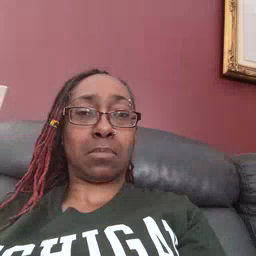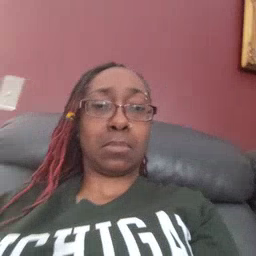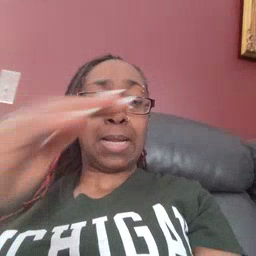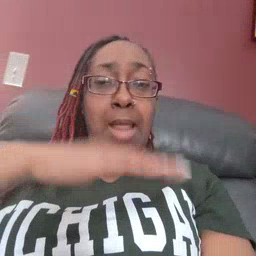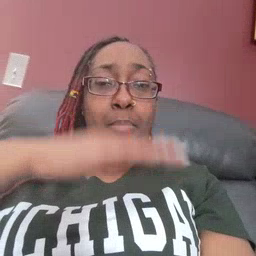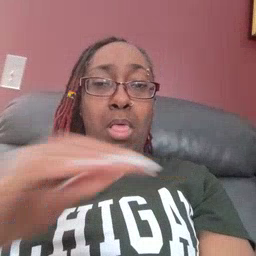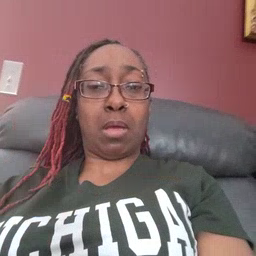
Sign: table